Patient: sex M, age 48
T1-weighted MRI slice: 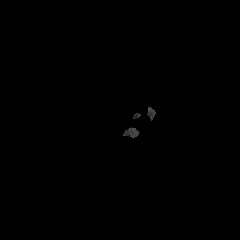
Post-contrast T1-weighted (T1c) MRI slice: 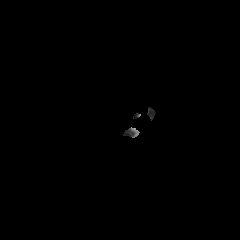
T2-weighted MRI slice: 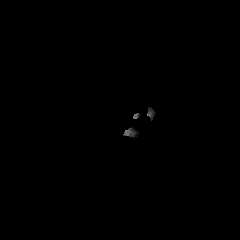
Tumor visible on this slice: no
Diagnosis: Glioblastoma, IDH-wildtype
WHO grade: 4